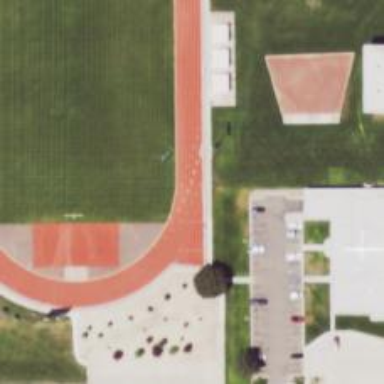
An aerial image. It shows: Track in leisure land.